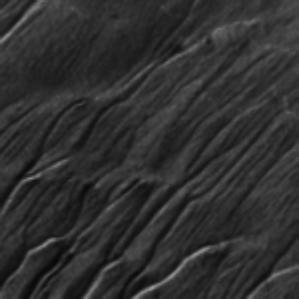
Label: frost